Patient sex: M
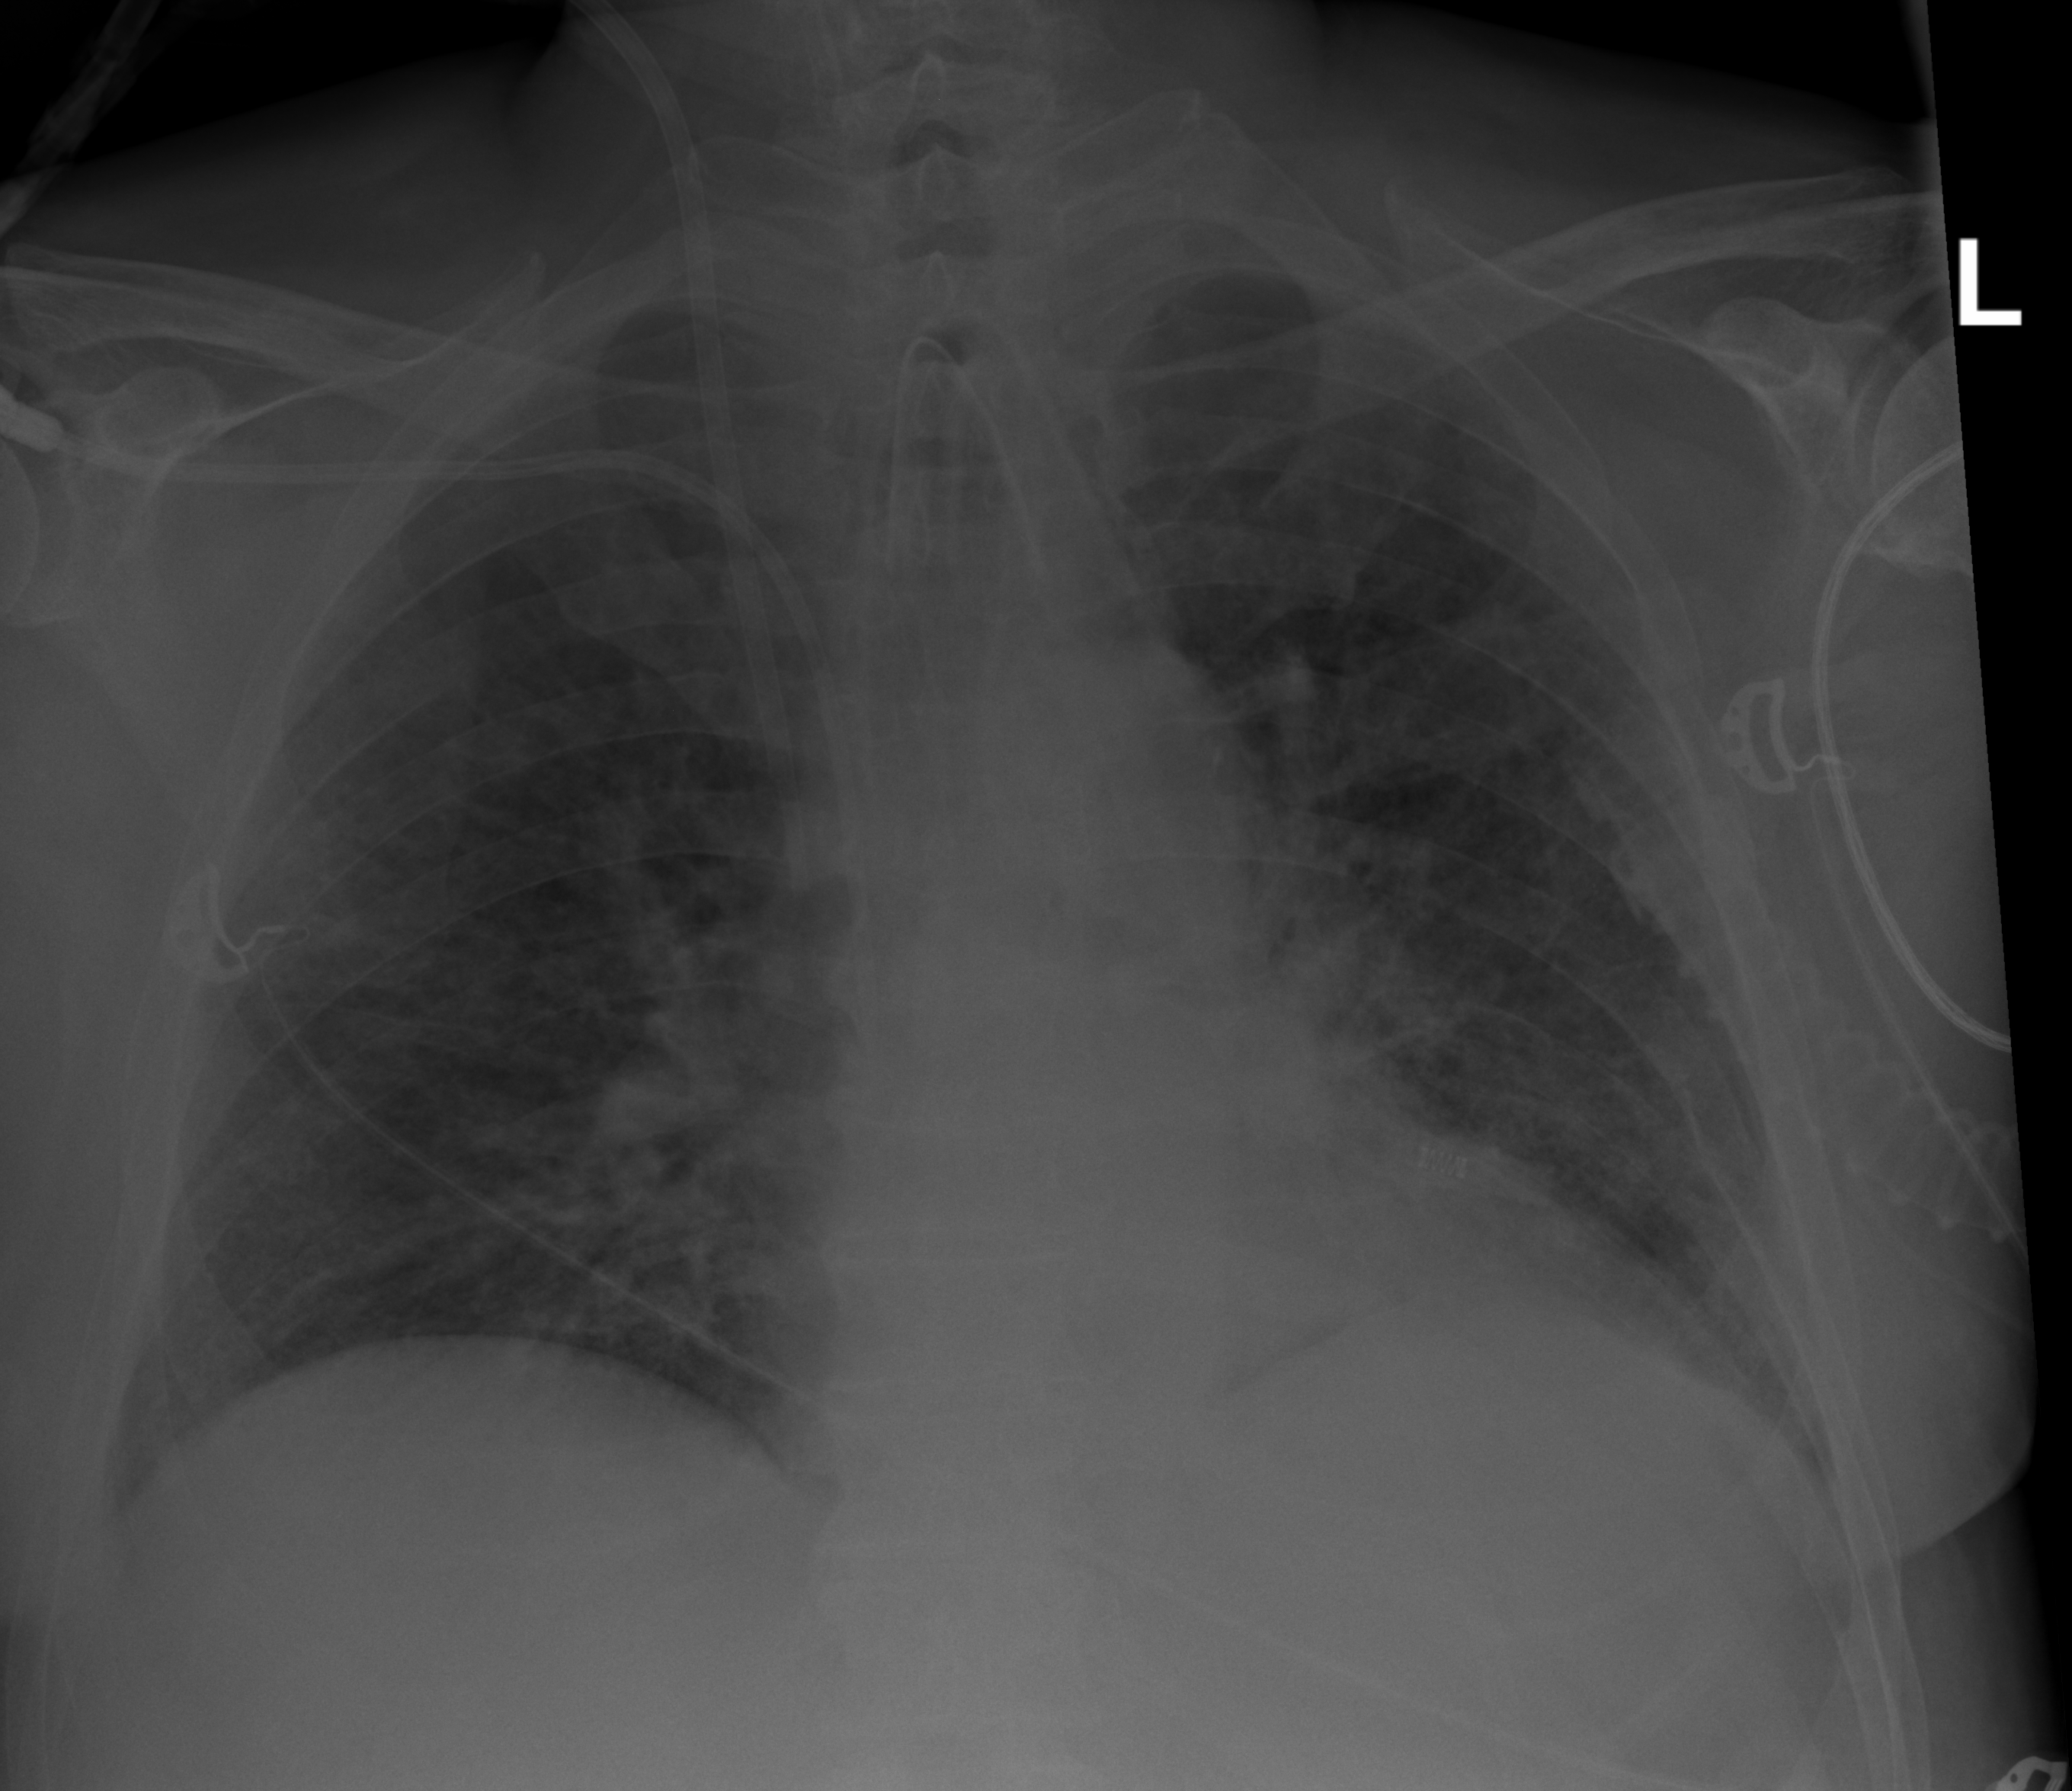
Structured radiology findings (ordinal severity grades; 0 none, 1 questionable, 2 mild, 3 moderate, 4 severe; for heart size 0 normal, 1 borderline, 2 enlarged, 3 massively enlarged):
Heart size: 2
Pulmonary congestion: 2
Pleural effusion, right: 0
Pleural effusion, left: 0
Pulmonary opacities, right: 2
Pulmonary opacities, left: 0
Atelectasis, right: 2
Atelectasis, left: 2